Frequency: 80000
Velocity: 0,248
Power: 11,7
Pulse duration: 0,0000001
Pass count: 1
Magnification: 10
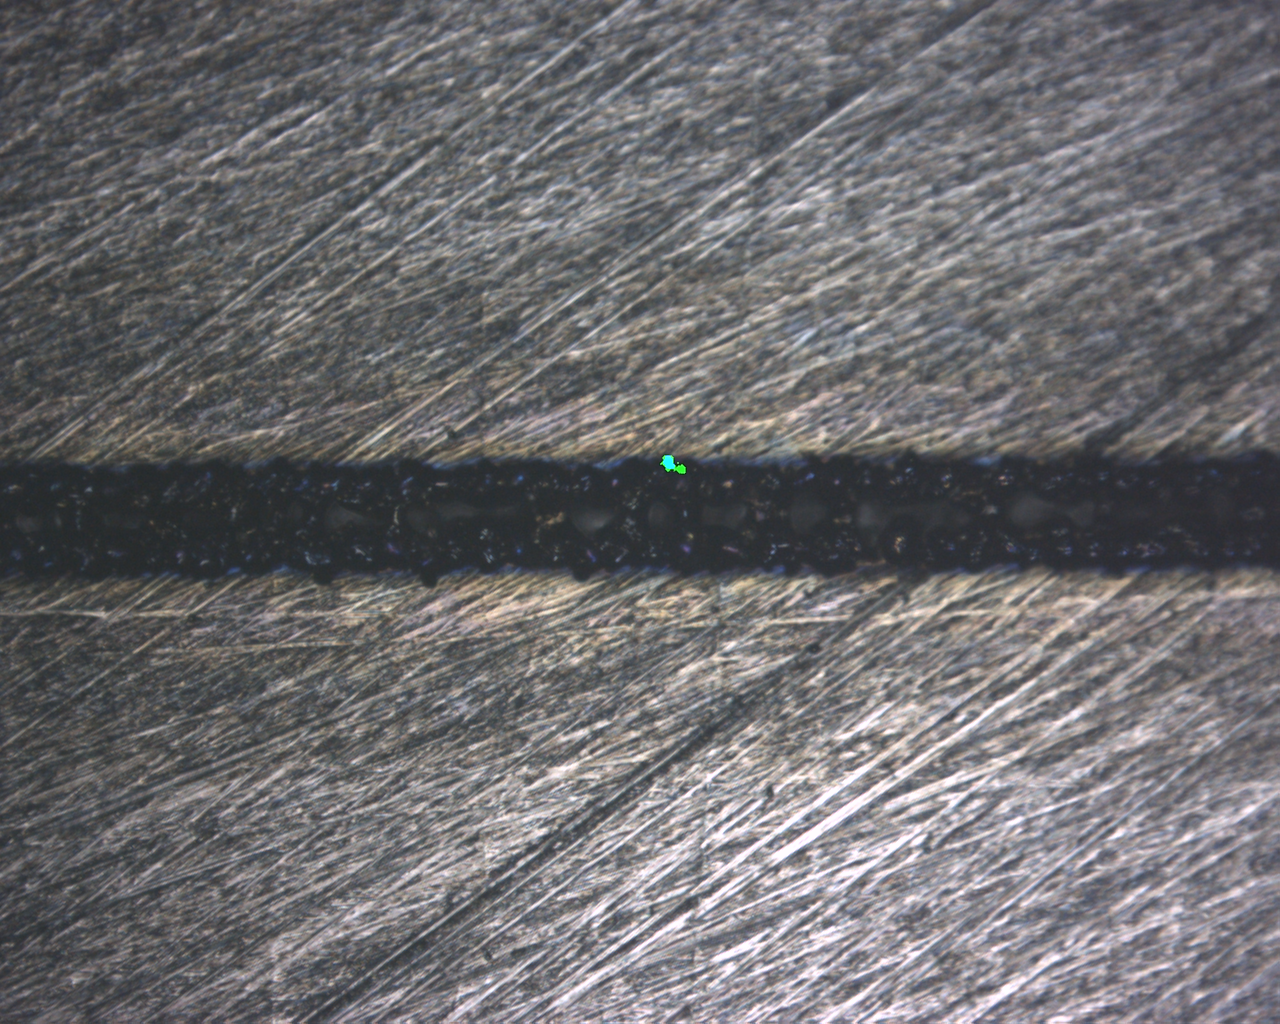
Measured width: 121.638
Other width: 60.184